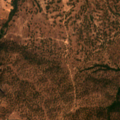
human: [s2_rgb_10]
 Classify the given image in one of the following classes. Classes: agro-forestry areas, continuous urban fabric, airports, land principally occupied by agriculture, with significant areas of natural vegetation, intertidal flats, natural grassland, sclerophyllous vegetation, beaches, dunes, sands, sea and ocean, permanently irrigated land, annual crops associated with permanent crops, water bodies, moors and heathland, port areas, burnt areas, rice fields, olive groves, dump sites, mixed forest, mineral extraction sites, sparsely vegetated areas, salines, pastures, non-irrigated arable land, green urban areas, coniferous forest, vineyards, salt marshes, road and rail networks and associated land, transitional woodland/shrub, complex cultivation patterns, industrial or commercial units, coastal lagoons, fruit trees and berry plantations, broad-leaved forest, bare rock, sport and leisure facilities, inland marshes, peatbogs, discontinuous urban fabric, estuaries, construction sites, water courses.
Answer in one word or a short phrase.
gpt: agro-forestry areas, broad-leaved forest